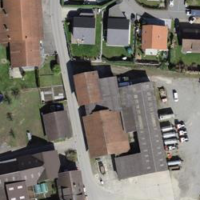
EUNIS habitat code: 54
Species observed at this site:
Mercurialis perennis